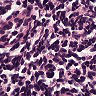
Metastatic tissue present: no